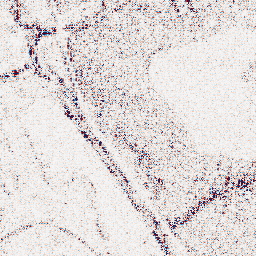
Category: wavelet
Decomposition family: wavelet_dwt
Decomposition parameters: wavelet: sym4
level: 1
Upsampling method: quadratic
Upsampling parameters: scale: 4
Upsampling scale: 4